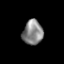
Tissue: lung
Cell type: Epithelial cells
Senescence score: 0.1701
Nuclear area (px): 487
Mean DAPI intensity: 134.491